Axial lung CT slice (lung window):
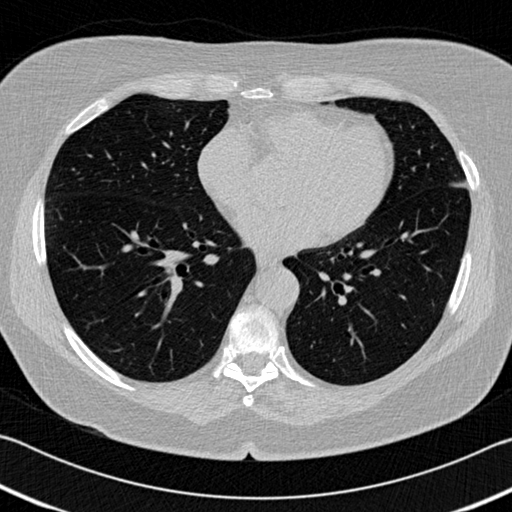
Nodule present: no